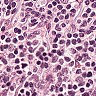
Metastatic tissue present: no